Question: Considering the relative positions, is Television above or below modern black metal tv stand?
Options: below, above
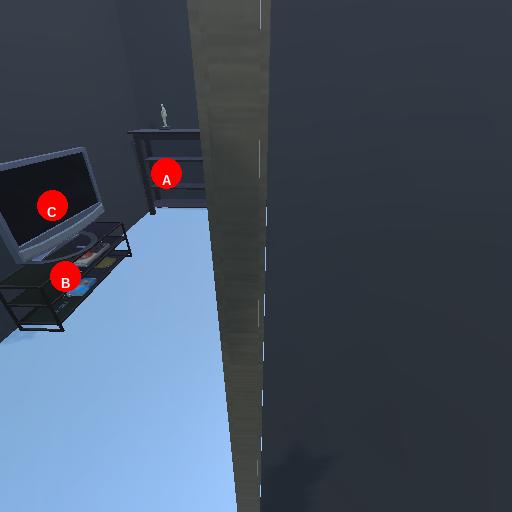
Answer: below